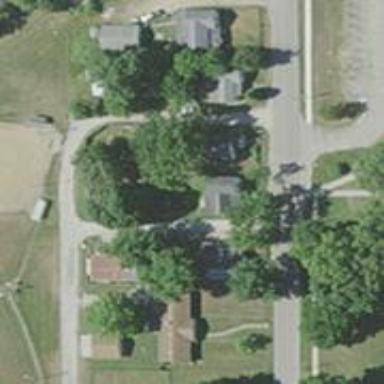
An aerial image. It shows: Alley classified as service road.